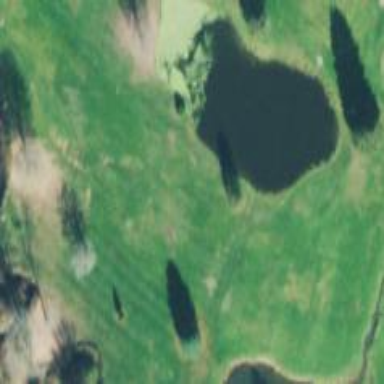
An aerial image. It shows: Picturesque scene of golf course with lateral water hazard.